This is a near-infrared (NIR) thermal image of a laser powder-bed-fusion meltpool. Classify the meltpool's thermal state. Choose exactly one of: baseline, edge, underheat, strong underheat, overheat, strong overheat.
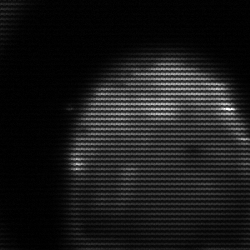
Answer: edge